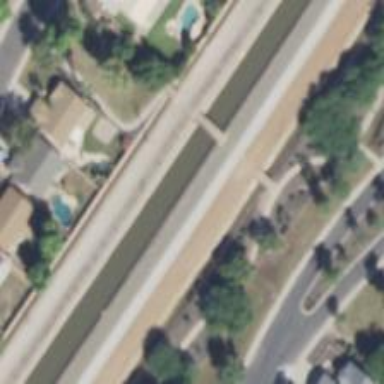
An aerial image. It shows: Footway on bridge.